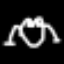
Label: frog